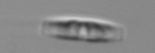
Label: pennate